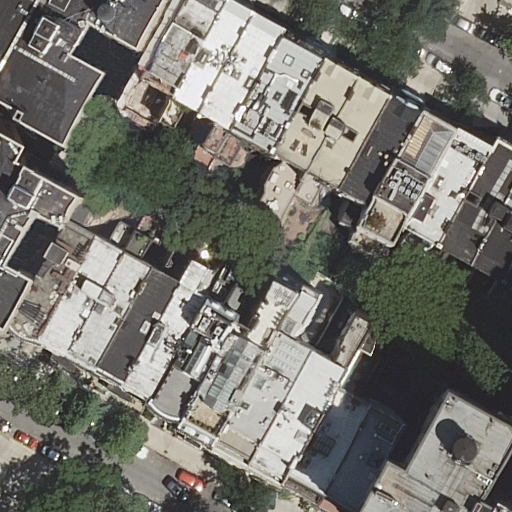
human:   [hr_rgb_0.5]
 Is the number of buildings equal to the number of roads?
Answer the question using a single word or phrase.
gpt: no

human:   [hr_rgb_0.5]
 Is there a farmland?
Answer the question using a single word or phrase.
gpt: no

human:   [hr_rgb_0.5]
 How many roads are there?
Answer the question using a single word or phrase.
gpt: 2

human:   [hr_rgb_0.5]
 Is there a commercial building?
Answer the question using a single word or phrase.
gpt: no

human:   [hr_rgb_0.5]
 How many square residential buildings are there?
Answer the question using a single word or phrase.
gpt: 0

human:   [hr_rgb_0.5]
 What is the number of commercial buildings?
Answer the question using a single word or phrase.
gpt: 0

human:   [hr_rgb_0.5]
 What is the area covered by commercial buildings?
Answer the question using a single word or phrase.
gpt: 0m2

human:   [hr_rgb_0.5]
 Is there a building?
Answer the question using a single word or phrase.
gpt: yes

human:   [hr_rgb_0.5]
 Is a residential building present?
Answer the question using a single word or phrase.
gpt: yes

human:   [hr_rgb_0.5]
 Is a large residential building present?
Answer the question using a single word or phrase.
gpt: yes

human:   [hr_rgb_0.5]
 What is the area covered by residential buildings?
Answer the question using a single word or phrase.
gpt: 6757m2

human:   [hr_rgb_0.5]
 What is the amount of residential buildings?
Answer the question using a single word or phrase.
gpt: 24

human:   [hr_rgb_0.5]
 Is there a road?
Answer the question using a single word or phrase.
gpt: yes

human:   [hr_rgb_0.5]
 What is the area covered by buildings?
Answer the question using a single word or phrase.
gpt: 6757m2

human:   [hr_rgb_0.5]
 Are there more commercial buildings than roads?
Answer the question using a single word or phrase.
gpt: no

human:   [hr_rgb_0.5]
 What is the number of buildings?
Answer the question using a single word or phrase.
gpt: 24

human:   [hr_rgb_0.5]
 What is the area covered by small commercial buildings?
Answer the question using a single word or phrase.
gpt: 0m2

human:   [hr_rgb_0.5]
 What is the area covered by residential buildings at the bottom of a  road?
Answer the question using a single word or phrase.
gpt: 4177m2

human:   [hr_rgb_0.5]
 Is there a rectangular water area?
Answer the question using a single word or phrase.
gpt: no

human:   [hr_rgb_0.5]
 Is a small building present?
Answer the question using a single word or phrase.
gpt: no

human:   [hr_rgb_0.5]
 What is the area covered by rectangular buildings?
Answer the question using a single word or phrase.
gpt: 1691m2

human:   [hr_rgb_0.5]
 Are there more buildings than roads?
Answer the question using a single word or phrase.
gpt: yes

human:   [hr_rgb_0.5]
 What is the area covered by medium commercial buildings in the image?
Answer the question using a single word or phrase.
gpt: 0m2

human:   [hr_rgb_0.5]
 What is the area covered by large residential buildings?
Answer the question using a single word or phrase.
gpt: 1788m2

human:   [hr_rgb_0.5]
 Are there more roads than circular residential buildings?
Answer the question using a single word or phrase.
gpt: yes

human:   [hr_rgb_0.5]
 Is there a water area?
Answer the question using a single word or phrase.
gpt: no

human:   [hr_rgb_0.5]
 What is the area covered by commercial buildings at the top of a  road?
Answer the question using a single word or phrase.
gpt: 0m2

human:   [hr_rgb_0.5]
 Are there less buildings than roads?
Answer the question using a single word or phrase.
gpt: no

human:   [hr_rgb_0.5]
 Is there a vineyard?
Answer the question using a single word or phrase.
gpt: no

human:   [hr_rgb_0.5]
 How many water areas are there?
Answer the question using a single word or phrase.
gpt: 0

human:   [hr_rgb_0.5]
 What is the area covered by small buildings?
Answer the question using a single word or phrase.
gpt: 0m2

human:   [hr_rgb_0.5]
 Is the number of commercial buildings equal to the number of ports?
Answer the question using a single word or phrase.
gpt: yes

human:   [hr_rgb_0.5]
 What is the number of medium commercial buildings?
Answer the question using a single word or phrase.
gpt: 0

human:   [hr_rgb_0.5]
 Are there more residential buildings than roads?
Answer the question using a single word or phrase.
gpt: yes

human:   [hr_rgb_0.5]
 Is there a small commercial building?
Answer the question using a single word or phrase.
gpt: no

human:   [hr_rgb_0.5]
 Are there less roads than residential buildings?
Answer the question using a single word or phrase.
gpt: yes

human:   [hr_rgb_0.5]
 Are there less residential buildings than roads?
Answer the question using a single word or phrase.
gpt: no

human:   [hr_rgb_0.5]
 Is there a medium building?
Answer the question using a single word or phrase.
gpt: yes

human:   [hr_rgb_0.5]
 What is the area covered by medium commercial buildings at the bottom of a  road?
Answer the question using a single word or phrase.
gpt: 0m2

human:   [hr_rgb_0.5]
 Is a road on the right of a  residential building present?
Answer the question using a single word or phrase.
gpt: yes

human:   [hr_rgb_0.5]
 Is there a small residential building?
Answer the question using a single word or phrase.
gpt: no

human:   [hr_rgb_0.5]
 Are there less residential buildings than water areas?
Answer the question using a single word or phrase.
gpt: no

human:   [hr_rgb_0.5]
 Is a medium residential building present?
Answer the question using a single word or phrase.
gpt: yes

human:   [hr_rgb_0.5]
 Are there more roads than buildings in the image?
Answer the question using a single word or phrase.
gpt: no

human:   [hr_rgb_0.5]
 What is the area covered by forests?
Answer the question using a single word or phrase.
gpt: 0m2

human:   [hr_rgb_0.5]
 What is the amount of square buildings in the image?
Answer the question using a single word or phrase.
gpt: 0

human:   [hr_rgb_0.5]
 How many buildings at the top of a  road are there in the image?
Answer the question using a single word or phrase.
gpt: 19

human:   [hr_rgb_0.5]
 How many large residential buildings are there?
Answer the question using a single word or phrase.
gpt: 2

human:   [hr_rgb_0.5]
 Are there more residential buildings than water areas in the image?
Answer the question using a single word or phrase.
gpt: yes

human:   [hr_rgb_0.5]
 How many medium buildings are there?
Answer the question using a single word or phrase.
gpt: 22

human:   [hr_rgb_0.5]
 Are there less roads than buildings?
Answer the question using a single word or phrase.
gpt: yes

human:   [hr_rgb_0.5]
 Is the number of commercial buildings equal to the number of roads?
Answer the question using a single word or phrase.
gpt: no

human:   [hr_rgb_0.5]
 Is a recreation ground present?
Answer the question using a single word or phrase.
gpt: no

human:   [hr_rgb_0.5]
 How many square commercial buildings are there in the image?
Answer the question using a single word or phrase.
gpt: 0

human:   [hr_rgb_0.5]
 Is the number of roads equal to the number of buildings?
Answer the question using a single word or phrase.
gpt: no

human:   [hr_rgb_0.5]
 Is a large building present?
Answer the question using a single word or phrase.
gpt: yes

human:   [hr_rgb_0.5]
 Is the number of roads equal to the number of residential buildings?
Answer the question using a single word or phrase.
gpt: no

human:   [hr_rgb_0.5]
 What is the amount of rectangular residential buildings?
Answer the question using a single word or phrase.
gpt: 9

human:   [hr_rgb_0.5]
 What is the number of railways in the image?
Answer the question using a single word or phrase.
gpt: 0

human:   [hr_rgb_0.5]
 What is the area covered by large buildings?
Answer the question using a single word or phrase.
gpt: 1788m2

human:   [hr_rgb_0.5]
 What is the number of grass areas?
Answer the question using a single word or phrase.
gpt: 0

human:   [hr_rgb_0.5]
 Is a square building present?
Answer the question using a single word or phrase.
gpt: no

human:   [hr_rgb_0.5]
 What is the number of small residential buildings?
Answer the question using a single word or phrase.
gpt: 0

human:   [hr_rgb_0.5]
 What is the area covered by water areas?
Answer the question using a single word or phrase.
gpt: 0m2